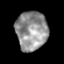
Tissue: prostate
Cell type: T cells
Senescence score: 0.3263
Nuclear area (px): 1199
Mean DAPI intensity: 146.912